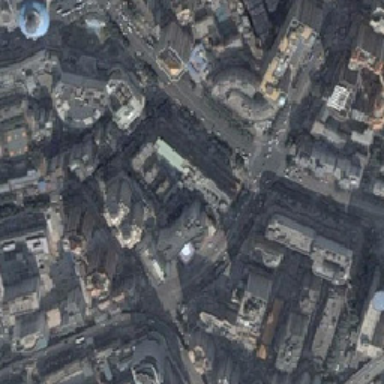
The disturbance area contains a large number of buildings .